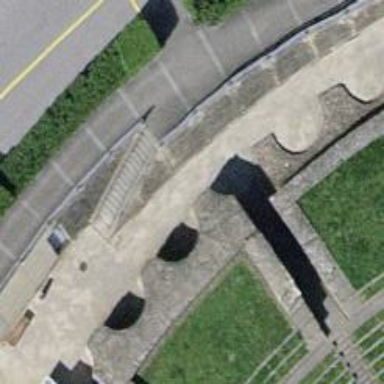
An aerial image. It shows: Road with steps.